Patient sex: M
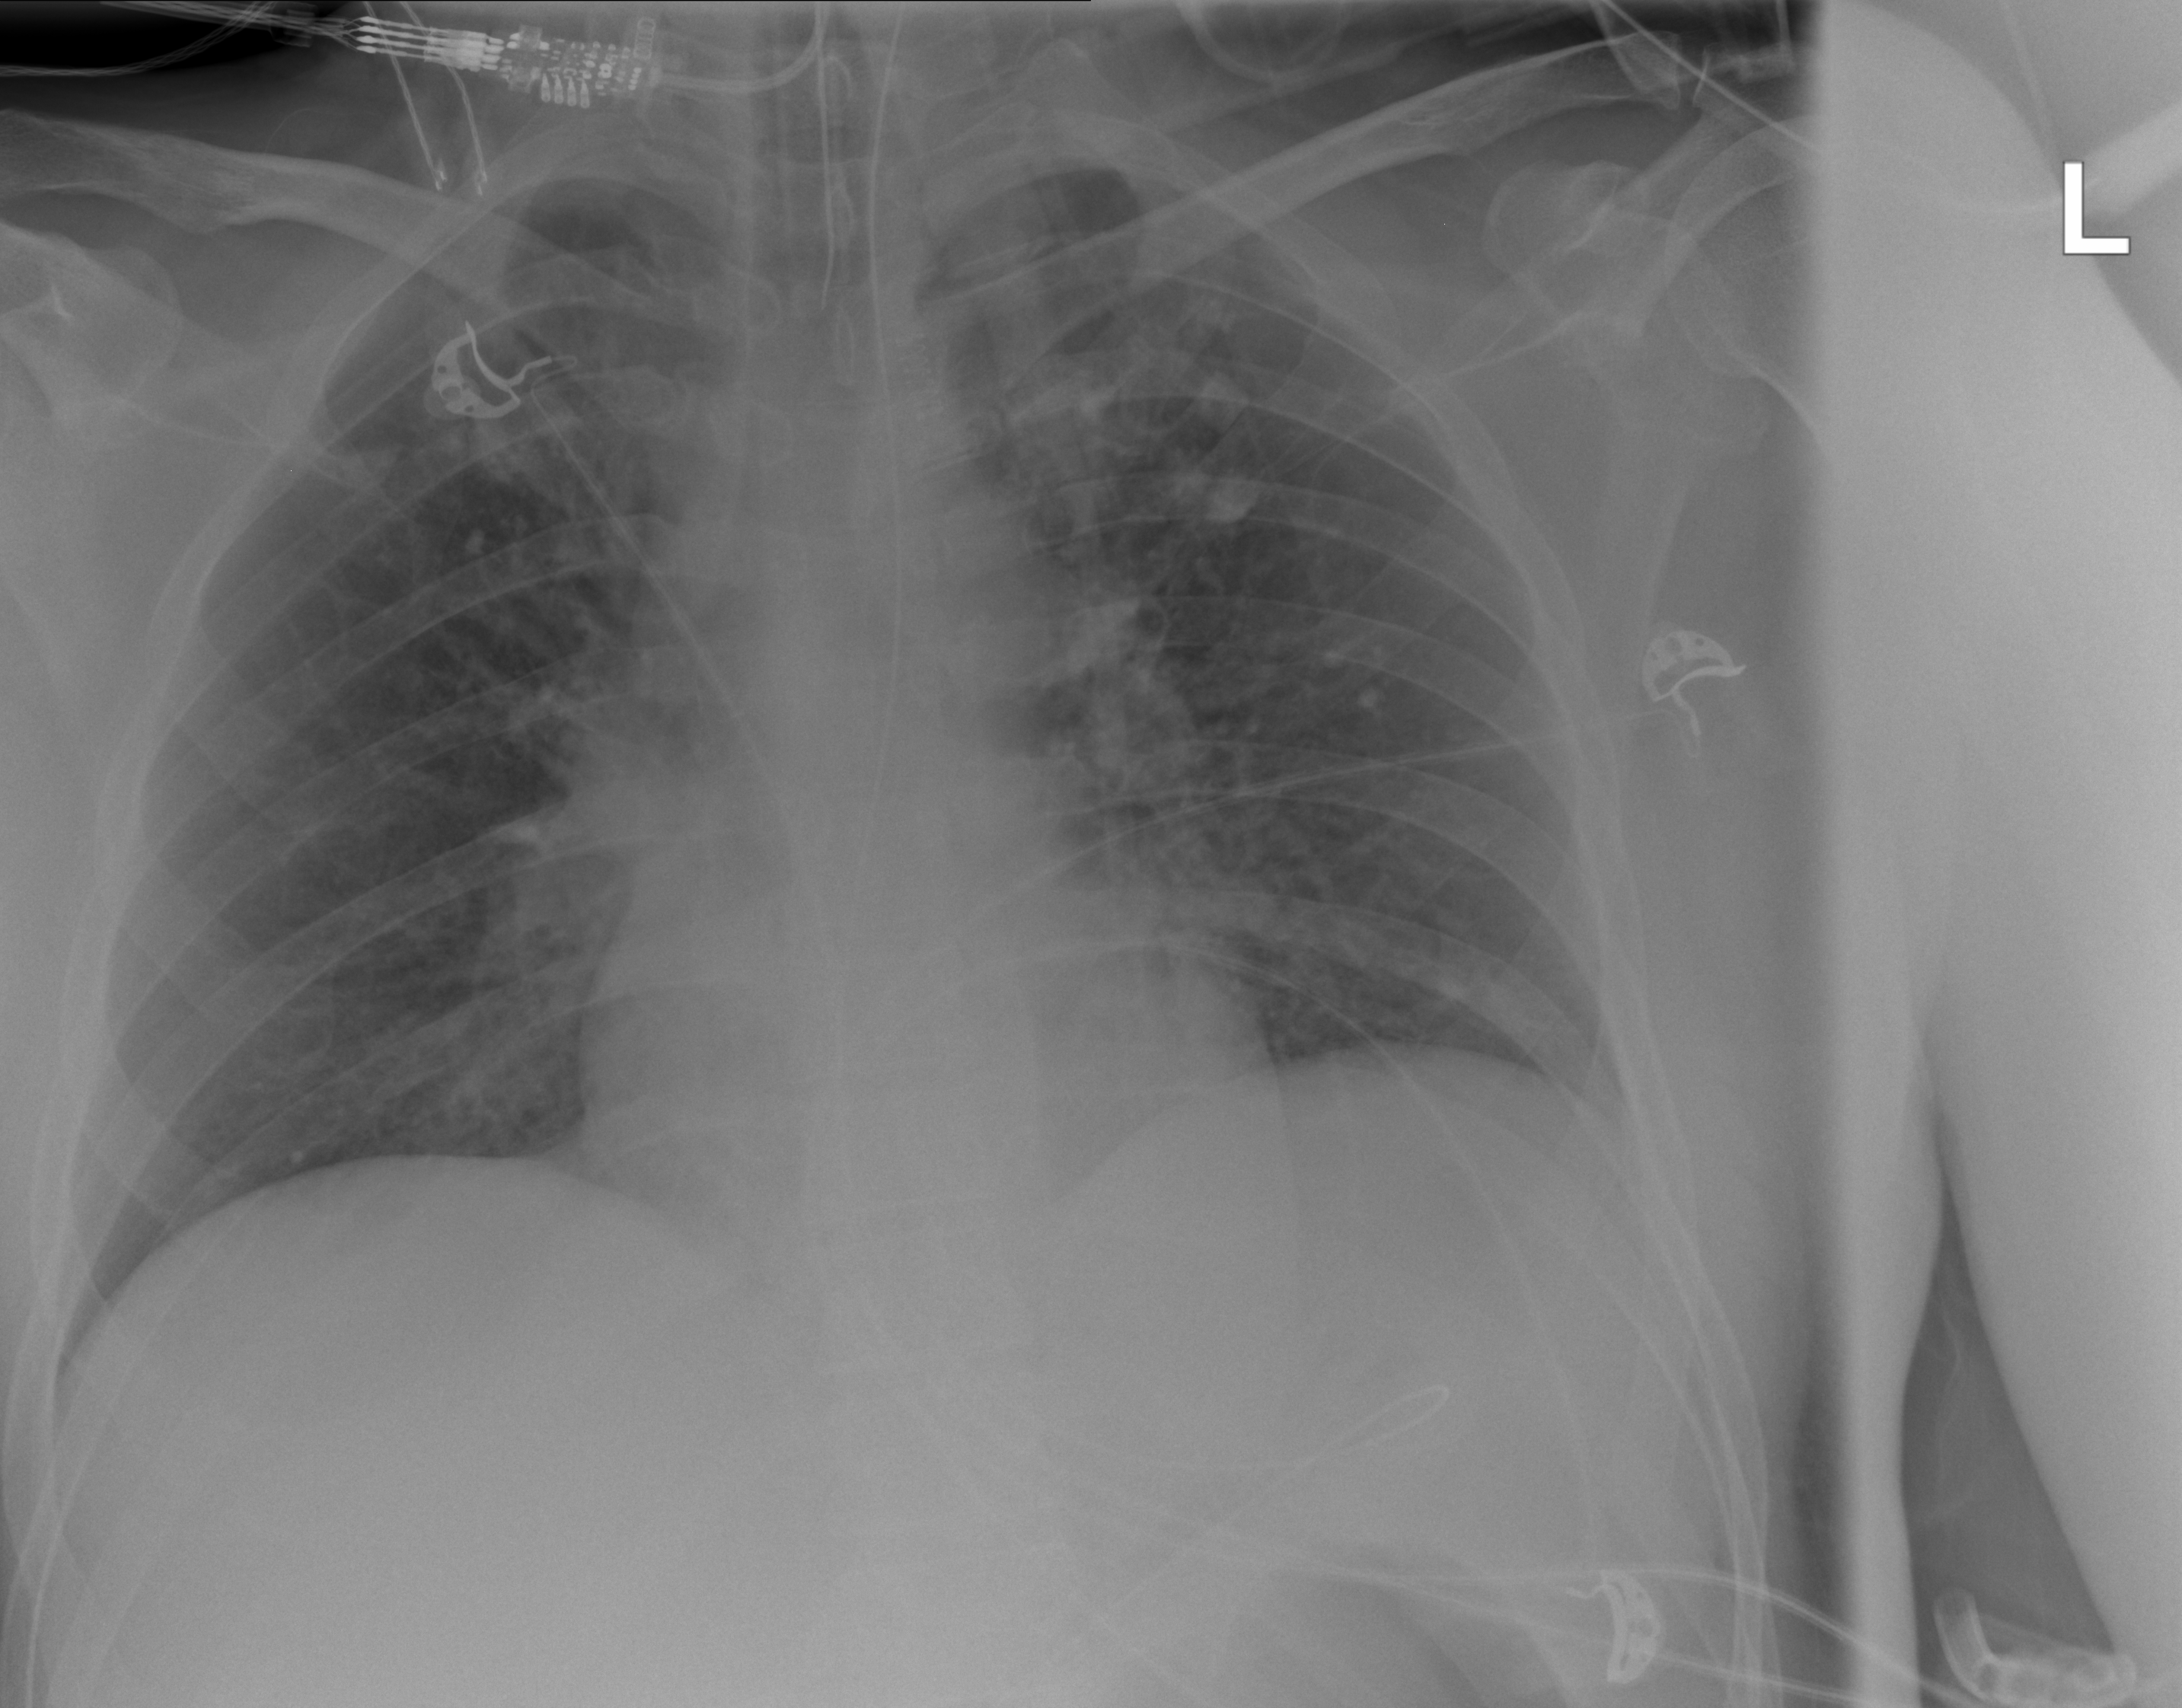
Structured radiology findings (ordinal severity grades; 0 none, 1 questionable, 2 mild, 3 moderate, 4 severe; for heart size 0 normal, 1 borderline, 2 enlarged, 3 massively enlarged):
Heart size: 0
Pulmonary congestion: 2
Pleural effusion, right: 0
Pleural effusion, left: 1
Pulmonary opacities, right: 2
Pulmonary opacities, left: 1
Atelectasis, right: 2
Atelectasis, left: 2